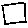
Label: square